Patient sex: M
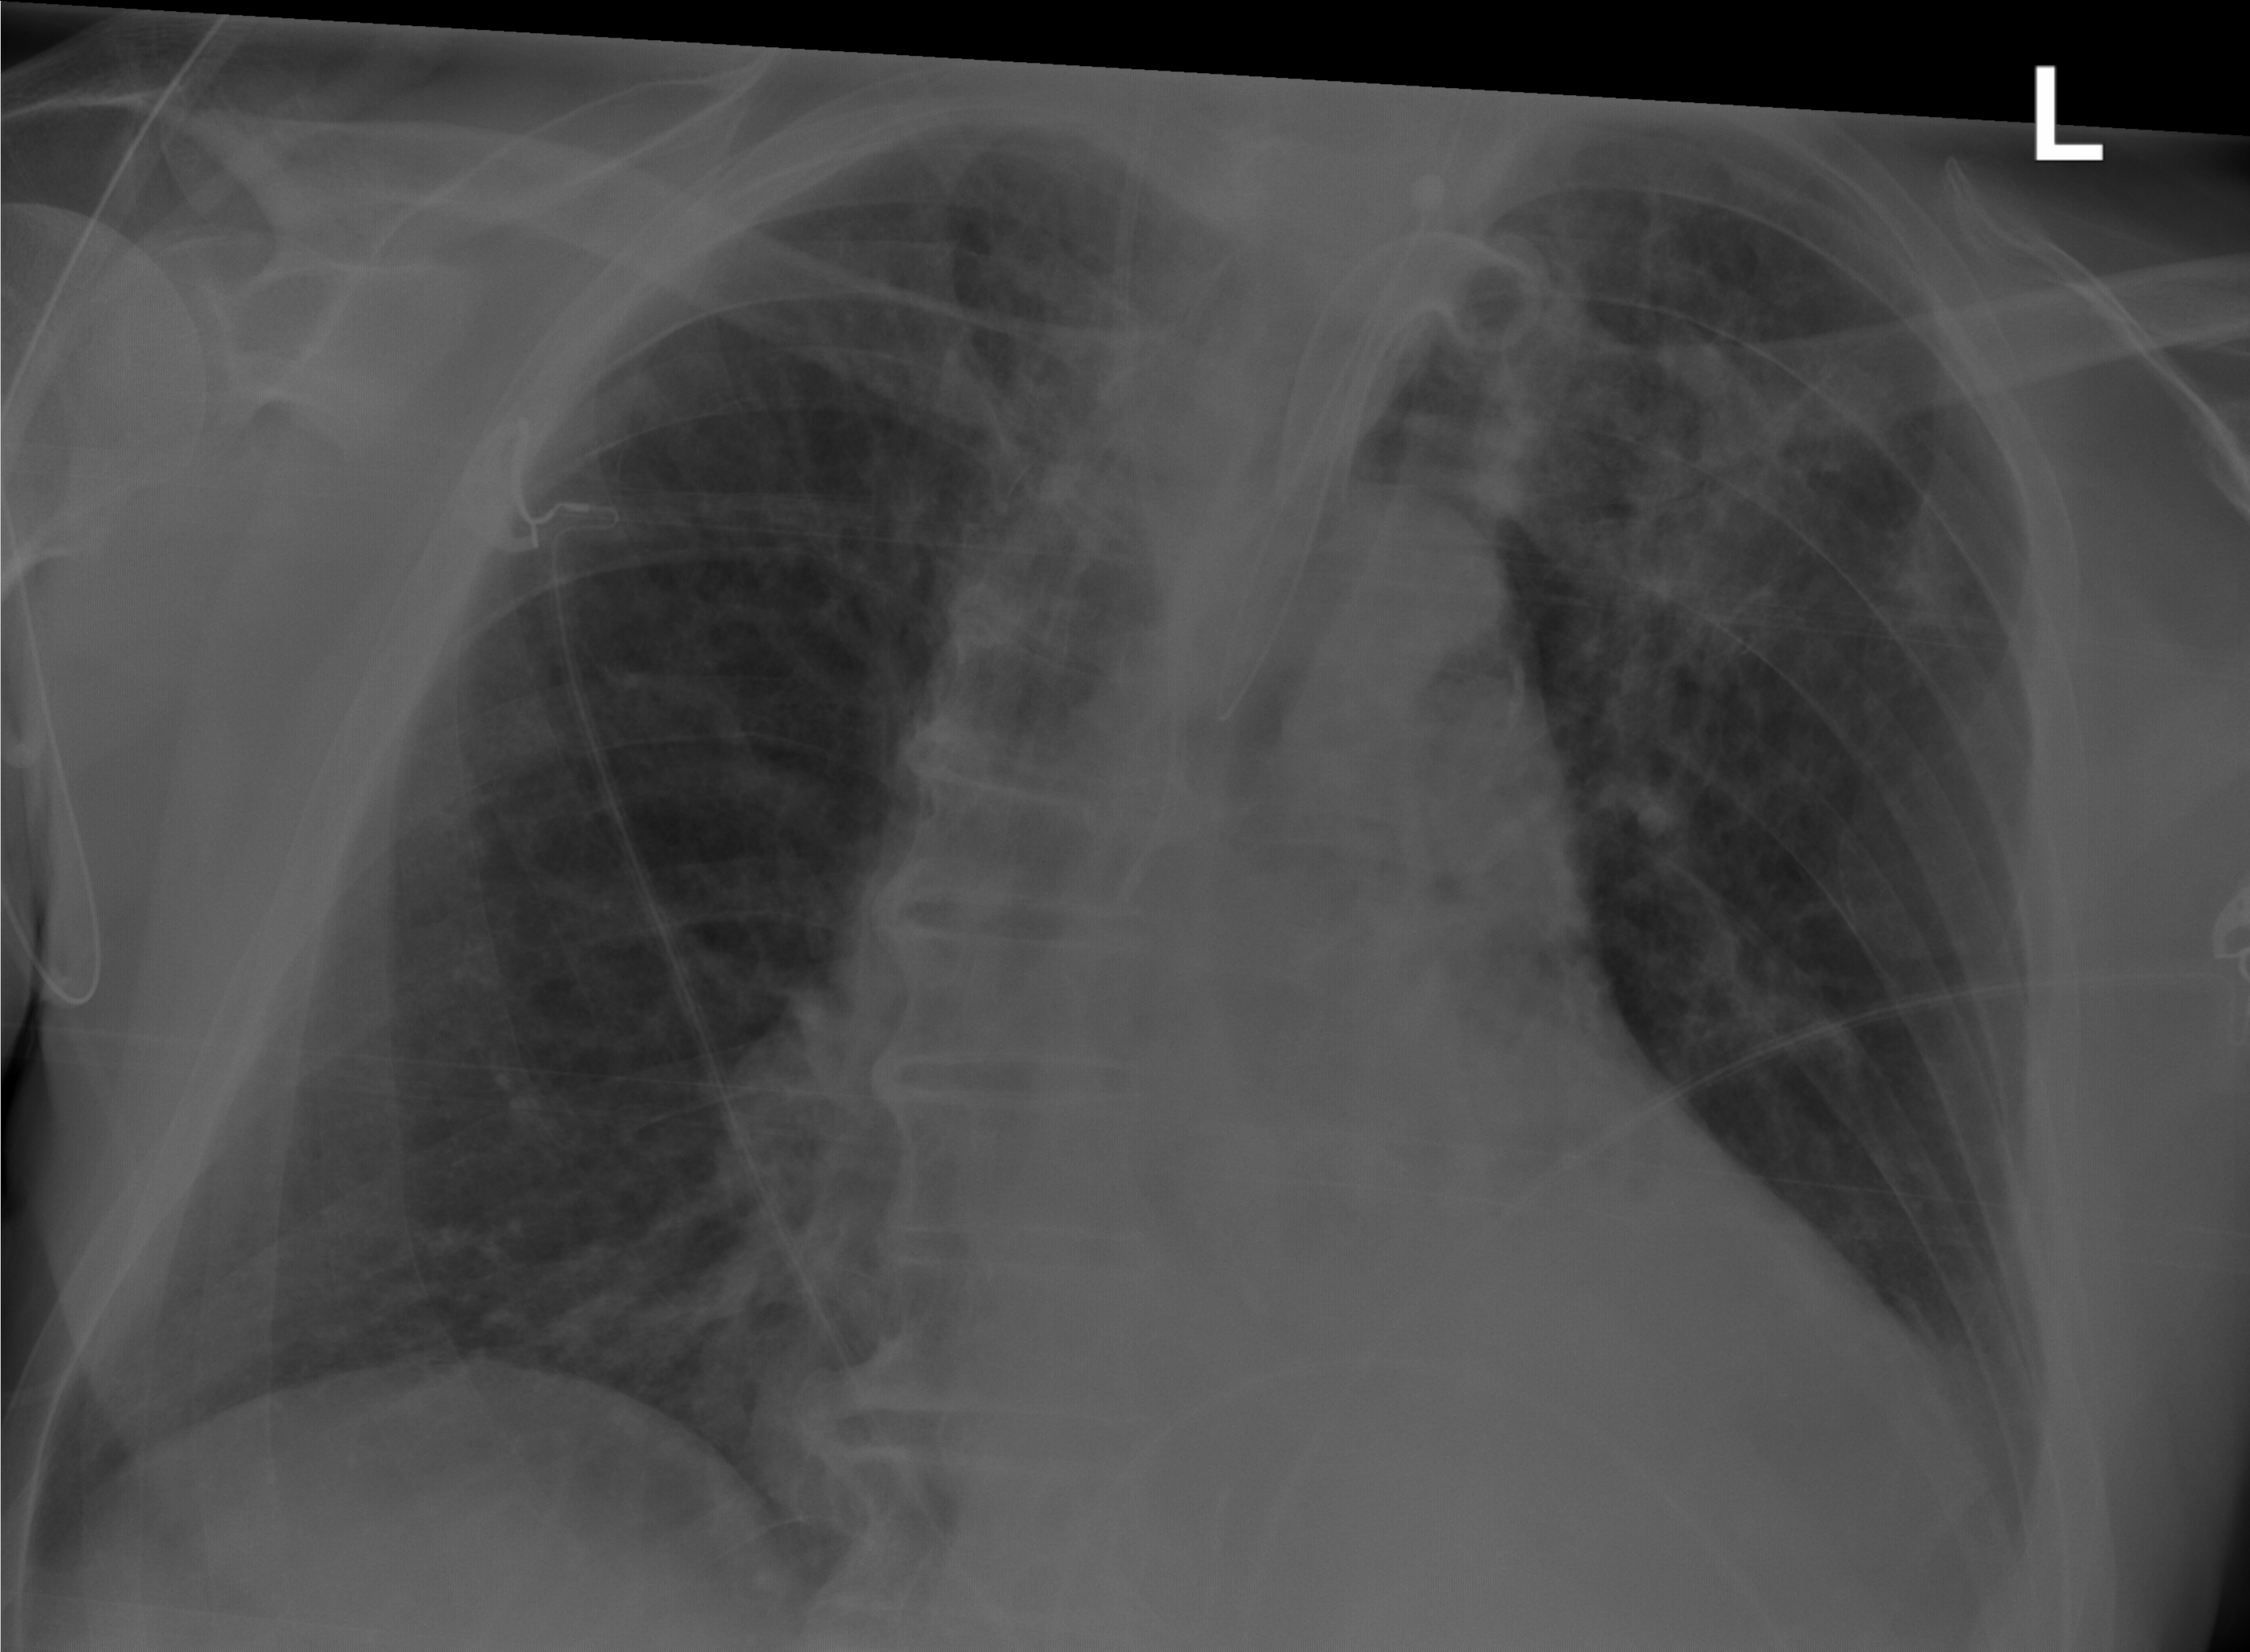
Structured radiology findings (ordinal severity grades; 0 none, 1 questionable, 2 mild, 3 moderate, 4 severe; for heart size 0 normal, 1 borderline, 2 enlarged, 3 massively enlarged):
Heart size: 2
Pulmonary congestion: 2
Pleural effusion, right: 0
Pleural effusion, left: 0
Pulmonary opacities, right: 0
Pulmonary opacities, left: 2
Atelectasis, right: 2
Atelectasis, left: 2